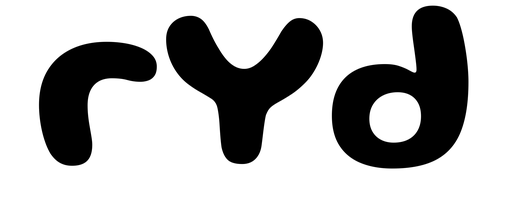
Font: Gluten_SemiBold